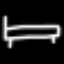
Label: bed